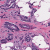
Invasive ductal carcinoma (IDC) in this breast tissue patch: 1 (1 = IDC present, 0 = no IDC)